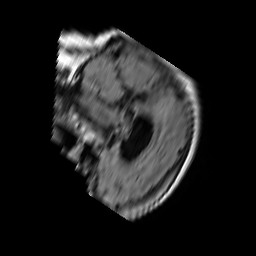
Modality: FLAIR
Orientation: sagittal
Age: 56
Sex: female
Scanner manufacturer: philips
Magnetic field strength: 1.5 T
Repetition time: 11 s
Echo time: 0.14 s